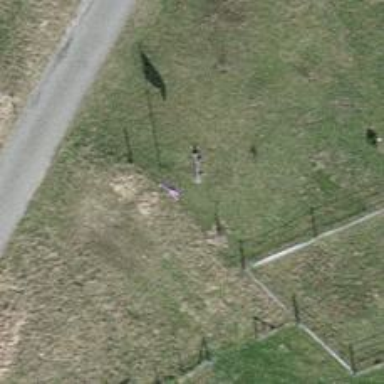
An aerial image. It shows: Minor power line.